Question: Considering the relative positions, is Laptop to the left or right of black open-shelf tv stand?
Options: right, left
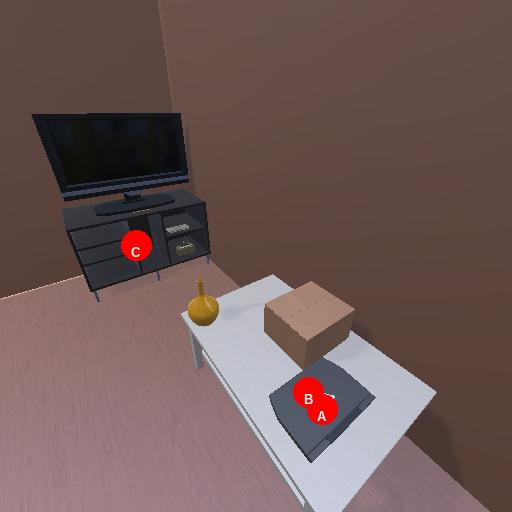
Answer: right